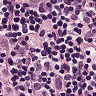
Metastatic tissue present: yes